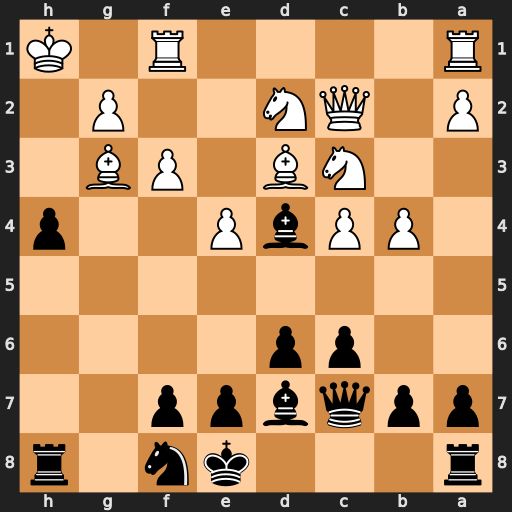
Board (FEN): r3kn1r/ppqbpp2/2pp4/8/1PPbP2p/2NB1PB1/P1QN2P1/R4R1K
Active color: b
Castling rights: kq
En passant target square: -
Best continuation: hxg3#